Question: On the picture is an example of two situations, where a textured polygon is being rendered. All done by Opengl ES2.

A) the polygon is partially off the viewport
B) the polygon is completely inside it
My question:
*"Resources" - meaning speed, not memory.
I know that opengl does calculate vertices first, before rendering texture and if the vertices are off screen/viewport, it skips any further calculations, but is that the same case with textured object that is partially off screen?
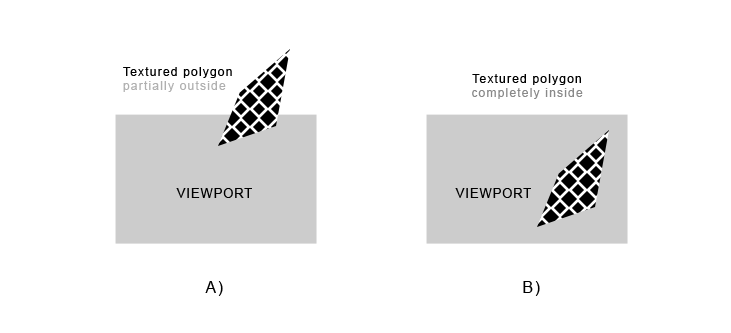
Answer: Situation A should be faster. Vertex processing will be the same. After that, clipping to the view volume is applied. In situation A, part of the polygon will be clipped, while the whole polygon goes through in situation B. After that, the polygon is rasterized, and the resulting fragments go into fragment processing. Since there are fewer fragments in situation A, there's less work to do in this stage. The fragment shader does the texture sampling, so only the visible parts of the texture will be sampled in this case.
Clipping can also happen after the fragments are generated, but I would always expect it to be done before the fragment shader.
While there will always be less work in situation A, this doesn't necessarily mean that you'll see a speed difference in the rendering. You could have bottlenecks in other parts of the pipeline, or in your app code.